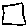
Label: square